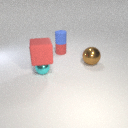
small cyan metal sphere in front of large brown metal sphere